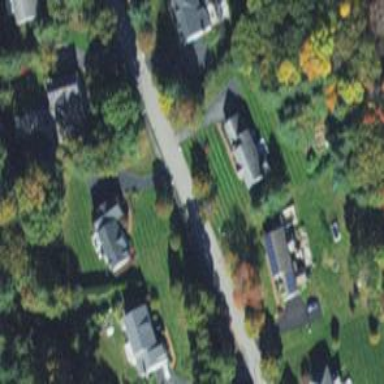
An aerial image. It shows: Residential road with separate sidewalk.